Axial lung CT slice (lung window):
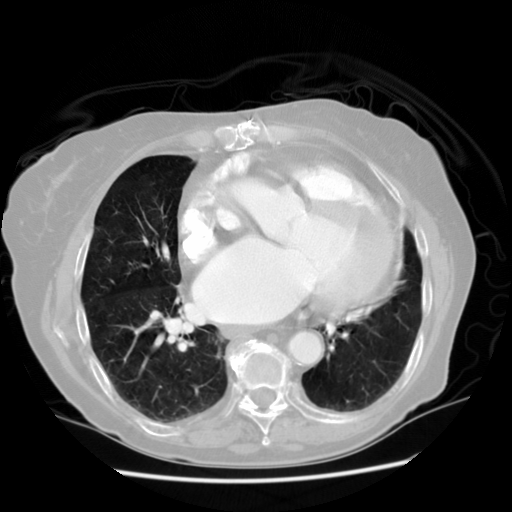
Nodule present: no